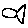
Label: fish